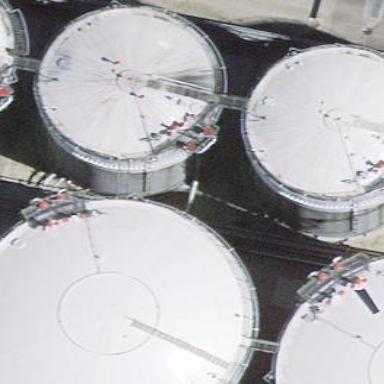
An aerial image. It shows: Industrial building with storage tank.